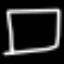
Label: square